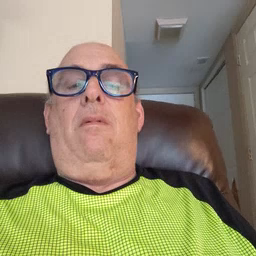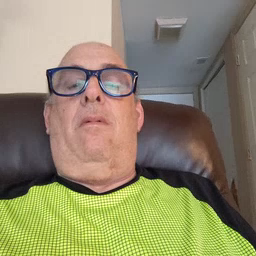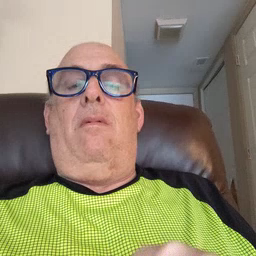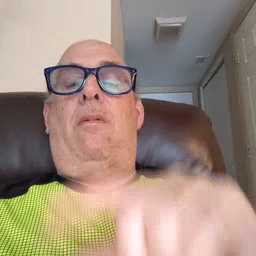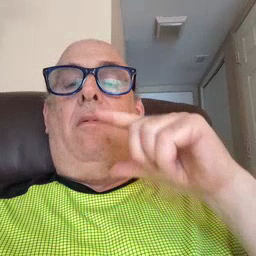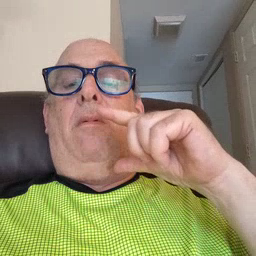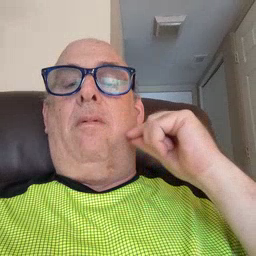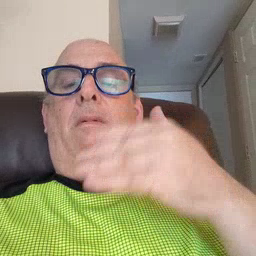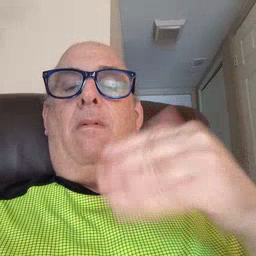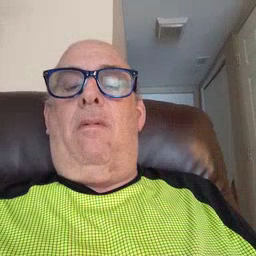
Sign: kitty